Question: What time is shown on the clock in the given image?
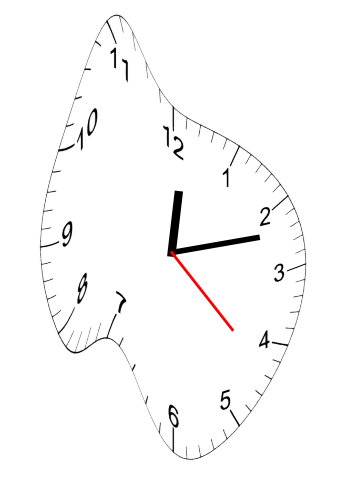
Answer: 12:12:22